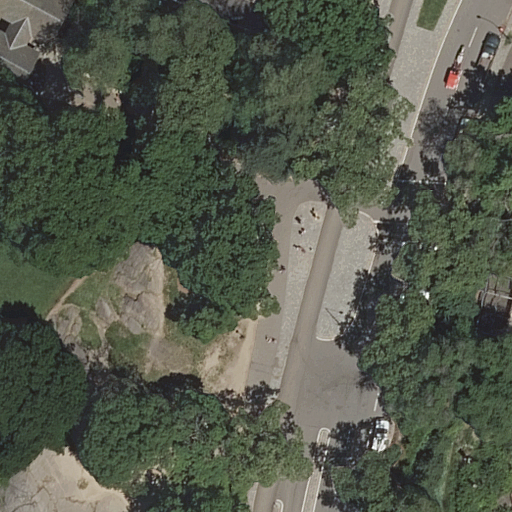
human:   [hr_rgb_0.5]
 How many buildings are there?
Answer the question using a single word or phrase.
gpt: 3

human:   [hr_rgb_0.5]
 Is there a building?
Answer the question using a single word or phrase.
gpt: yes

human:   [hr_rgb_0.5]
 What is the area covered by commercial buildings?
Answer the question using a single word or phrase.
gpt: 0m2

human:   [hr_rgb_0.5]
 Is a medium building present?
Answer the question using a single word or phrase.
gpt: yes

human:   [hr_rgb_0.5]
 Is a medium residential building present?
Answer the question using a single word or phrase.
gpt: yes

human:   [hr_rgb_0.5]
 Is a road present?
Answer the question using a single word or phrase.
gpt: yes

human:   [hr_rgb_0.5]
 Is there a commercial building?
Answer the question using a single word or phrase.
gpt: no

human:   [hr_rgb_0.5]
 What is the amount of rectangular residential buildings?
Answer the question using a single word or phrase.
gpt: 2

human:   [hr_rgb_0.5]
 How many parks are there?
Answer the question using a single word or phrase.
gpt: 1

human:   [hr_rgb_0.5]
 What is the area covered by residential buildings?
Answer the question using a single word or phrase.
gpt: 538m2

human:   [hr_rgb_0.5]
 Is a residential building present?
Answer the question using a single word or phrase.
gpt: yes

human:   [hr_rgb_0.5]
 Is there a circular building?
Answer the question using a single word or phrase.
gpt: no

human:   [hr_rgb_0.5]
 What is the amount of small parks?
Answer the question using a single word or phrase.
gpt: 0

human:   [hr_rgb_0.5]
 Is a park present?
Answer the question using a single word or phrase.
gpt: yes

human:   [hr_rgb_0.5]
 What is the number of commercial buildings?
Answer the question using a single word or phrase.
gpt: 0

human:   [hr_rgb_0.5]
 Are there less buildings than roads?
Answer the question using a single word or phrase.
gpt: yes

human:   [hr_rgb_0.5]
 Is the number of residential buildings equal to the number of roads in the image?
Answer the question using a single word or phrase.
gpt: no

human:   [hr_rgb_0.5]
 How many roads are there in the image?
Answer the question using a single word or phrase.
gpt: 13

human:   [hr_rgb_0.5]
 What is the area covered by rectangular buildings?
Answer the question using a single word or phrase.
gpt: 375m2

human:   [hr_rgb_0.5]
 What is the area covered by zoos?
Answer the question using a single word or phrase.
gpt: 10159m2

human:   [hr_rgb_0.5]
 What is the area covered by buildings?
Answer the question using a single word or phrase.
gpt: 538m2

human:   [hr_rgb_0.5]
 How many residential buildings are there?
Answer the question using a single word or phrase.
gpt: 3

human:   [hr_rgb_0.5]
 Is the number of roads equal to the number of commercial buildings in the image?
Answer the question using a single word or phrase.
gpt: no

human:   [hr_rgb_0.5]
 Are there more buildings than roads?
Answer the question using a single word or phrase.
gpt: no

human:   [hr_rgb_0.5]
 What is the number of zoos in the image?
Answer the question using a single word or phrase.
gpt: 1

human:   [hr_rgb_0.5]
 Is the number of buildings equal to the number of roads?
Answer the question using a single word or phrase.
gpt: no

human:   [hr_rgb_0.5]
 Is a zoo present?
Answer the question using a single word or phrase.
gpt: yes

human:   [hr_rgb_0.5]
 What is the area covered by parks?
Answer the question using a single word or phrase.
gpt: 10625m2

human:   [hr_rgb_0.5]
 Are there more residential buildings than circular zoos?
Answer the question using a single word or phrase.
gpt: yes

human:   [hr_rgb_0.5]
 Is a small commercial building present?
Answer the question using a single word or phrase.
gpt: no

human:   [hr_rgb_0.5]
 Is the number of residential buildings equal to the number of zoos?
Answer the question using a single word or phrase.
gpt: no

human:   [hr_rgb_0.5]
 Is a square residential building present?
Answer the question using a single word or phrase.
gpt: no

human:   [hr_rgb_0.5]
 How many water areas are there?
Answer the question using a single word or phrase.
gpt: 0

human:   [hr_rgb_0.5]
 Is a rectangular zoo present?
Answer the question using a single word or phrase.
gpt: yes

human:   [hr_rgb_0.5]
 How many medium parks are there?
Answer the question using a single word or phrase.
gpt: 0

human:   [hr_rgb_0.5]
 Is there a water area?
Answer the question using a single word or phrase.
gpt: no

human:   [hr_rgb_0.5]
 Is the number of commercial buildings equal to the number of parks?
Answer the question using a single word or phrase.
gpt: no

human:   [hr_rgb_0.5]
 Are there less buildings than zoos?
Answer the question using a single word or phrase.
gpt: no

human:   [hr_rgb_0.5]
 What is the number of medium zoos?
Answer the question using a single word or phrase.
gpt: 0

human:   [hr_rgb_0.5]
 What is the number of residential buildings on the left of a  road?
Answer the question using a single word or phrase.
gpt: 1

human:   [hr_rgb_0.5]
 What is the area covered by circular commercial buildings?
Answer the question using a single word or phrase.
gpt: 0m2

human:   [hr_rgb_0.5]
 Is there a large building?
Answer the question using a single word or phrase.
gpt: no

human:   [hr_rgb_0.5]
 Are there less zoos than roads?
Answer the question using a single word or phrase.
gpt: yes

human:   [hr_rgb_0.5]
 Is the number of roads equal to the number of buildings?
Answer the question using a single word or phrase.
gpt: no

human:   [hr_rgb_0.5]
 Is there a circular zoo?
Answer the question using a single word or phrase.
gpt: no

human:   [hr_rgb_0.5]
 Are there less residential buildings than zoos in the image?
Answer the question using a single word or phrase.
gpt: no

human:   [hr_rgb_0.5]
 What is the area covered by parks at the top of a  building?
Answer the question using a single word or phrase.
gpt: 10625m2

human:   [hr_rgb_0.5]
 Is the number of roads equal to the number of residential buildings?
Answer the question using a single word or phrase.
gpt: no

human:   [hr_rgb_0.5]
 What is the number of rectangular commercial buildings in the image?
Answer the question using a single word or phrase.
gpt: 0

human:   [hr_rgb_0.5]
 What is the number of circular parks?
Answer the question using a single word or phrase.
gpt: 0

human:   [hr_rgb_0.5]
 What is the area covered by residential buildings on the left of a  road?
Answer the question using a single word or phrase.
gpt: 163m2

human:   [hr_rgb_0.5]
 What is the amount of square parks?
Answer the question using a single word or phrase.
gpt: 0

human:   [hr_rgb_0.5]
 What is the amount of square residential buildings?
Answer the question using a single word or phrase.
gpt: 0

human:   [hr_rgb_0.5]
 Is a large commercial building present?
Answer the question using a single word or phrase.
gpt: no

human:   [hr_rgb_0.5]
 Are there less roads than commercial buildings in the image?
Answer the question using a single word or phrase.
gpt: no

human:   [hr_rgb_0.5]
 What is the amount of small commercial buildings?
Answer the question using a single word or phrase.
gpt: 0

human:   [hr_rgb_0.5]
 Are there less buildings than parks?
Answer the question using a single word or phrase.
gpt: no

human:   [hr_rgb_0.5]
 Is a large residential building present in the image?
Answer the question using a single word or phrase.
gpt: no

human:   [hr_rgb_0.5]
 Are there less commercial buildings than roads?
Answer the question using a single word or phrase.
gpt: yes

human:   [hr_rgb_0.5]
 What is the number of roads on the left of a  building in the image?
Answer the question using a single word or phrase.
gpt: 13

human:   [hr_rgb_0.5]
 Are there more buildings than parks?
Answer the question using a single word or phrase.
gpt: yes

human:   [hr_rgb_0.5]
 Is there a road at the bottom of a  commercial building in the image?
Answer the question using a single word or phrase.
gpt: no

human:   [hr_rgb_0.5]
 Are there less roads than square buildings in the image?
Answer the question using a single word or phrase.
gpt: no

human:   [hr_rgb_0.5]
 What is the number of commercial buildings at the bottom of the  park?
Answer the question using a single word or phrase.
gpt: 0